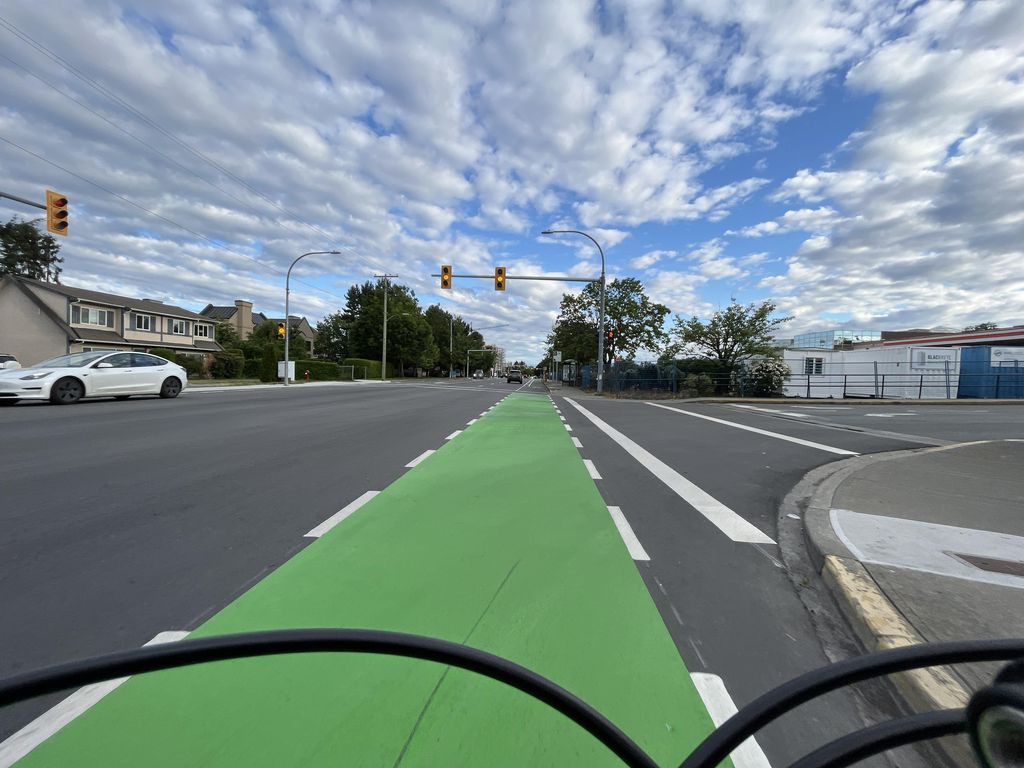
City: victoria